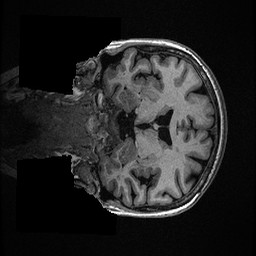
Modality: T1w
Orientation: coronal
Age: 62
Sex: female
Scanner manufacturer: ge
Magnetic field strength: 3 T
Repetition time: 0.006952 s
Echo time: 0.00292 s